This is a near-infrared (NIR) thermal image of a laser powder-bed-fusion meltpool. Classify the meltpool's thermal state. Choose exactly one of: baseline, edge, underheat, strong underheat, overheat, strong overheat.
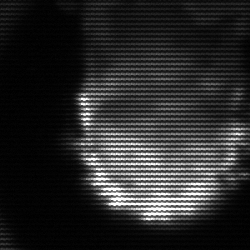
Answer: baseline